Question: I have a '<pre>' and I put some content in it, in which it might be longer than the window's width. I was expecting '<pre>' will take up the width of its children, but however it doesn't seem to be the case. The '<pre>' is applying the width of the window instead of the content inside.
Demo: <URL>
From what I know, '<pre>' seems to have 'width: 100%' default value, which causes this issue.

I am looking for any solution to this problem. However, CSS-only solutions are more preferable.
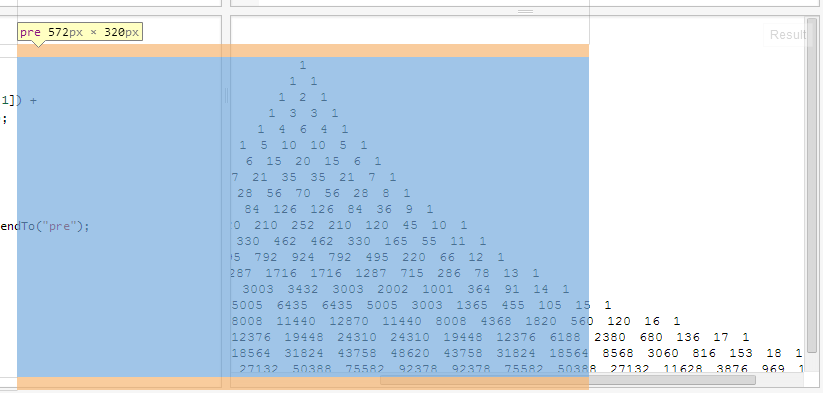
Answer: Not sure if this will work based on whatever content you have around it, but setting
'''
display: inline-block;
'''
on the 'pre' caused the 'pre''s width to match its contents.
---
Edit: <URL>
In this fiddle, I added a 'div' to wrap the 'pre', which should prevent the 'inline-block' from messing up any layout around it, since the 'div' should be 'display: block;'.